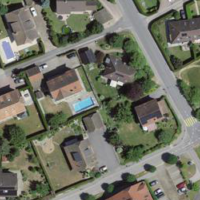
EUNIS habitat code: 55
Species observed at this site:
Veronica persica